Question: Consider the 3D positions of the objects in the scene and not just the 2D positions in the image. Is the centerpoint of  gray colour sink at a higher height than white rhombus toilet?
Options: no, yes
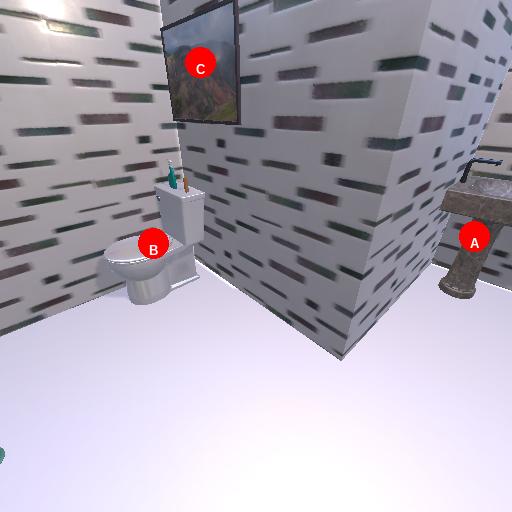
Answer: no